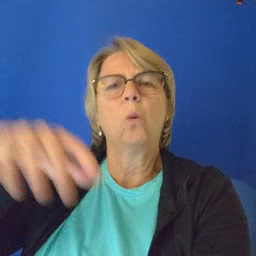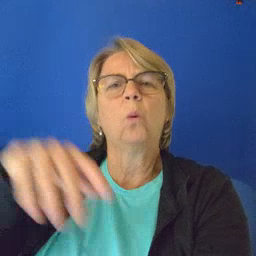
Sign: cloud